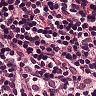
Metastatic tissue present: no